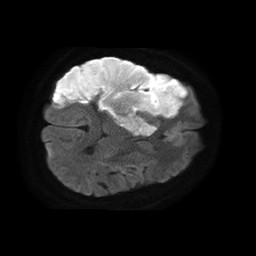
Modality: TRACE
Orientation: axial
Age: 46
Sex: male
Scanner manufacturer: philips
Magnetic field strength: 1.5 T
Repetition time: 4.6 s
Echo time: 0.08631 s